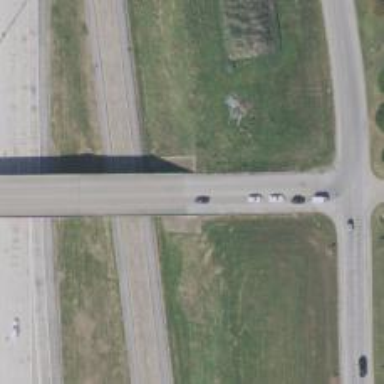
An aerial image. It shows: Secondary road with frontage road alongside.